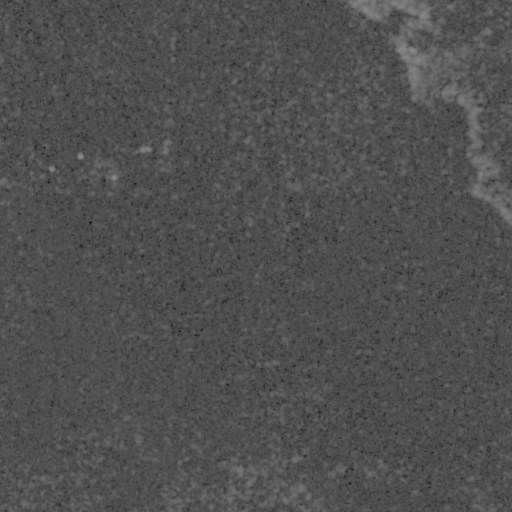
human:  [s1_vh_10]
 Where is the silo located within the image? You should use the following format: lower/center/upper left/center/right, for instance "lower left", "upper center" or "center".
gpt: The silo is located in the center left of the image.
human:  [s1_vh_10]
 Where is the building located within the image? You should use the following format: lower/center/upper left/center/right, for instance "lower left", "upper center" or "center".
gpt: The building is located in the center left of the image.
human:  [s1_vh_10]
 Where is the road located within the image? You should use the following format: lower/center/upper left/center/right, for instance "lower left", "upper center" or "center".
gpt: The road is located in the left of the image.
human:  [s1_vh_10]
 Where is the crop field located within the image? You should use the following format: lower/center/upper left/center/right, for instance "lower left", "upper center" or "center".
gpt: There is no crop field in the image.

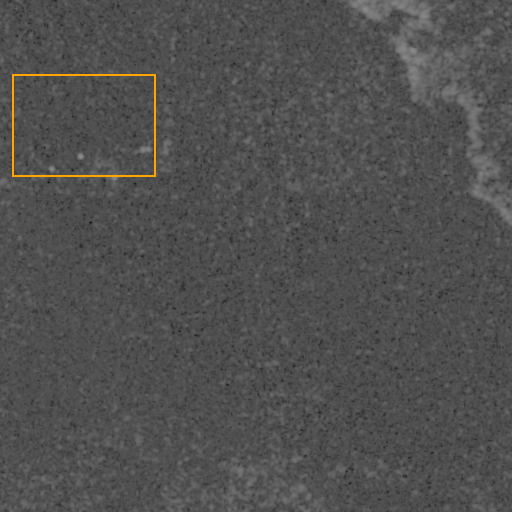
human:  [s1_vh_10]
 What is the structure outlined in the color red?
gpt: There is no red outline.
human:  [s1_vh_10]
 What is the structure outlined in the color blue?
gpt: There is no structure outlined in blue.